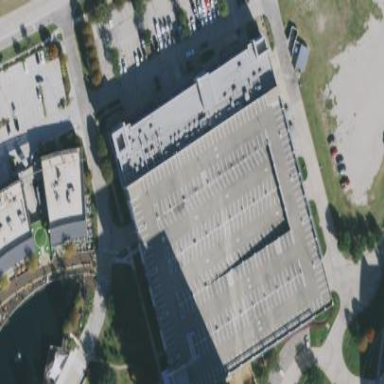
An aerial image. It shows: Multi-storey parking building.